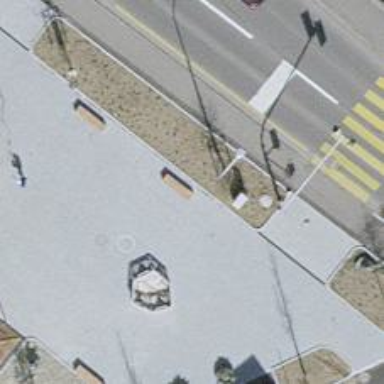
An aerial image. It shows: Bench.